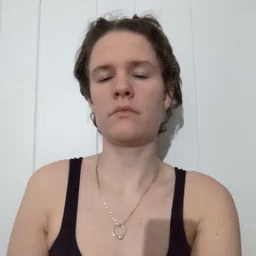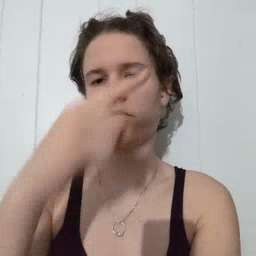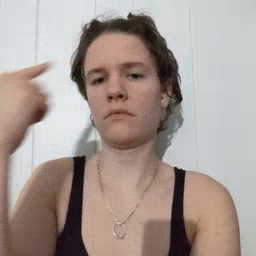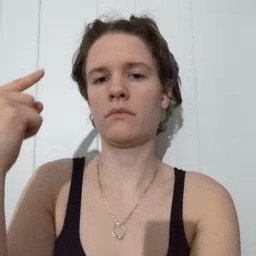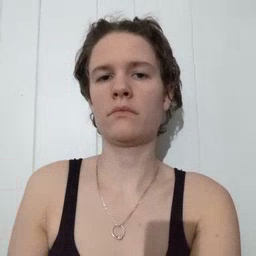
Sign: black